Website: macys
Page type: delivery-shipping
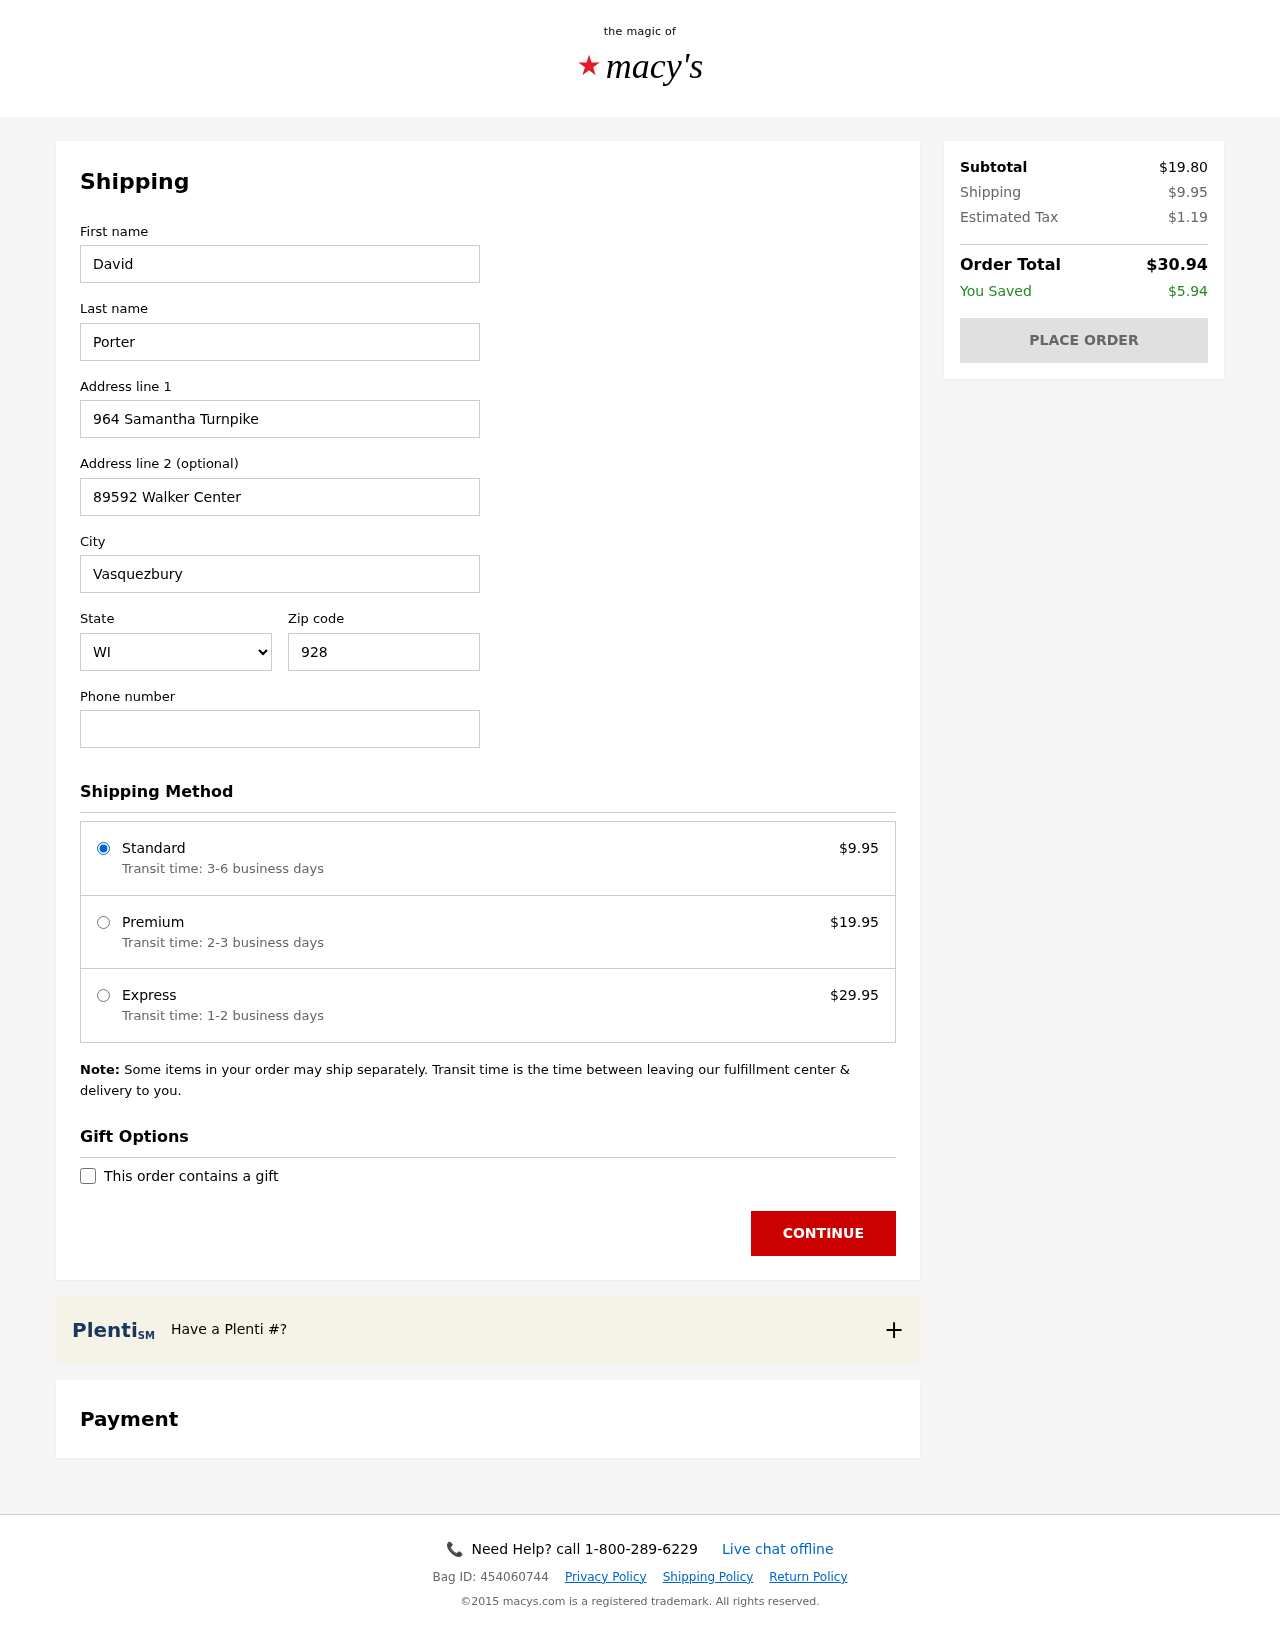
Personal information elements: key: PII_CITY
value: Vasquezbury
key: PII_FIRSTNAME
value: David
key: PII_LASTNAME
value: Porter
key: PII_PHONE
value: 3684395990
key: PII_POSTCODE
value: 92825
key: PII_STATE_ABBR
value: WI
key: PII_STREET
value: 964 Samantha Turnpike
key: PII_STREET2
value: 89592 Walker Center
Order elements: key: ORDER_SHIPPING_COST
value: $9.95
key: ORDER_SHIPPING_PREMIUM
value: $19.95
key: ORDER_SHIPPING_EXPRESS
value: $29.95
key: ORDER_SUBTOTAL
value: $19.80
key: ORDER_TAX
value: $1.19
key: ORDER_TOTAL
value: $30.94
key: ORDER_SAVINGS
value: $5.94